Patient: sex F, age 83
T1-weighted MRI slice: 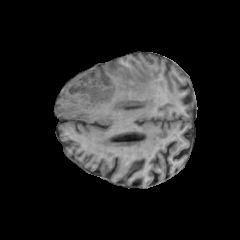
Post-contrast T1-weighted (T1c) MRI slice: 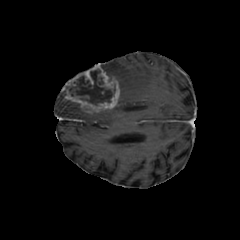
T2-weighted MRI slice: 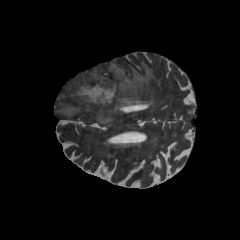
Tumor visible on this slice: yes
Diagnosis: Glioblastoma, IDH-wildtype
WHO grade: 4